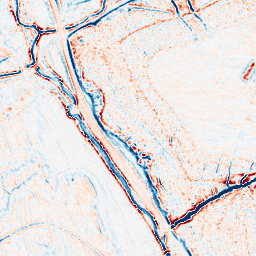
Category: edge_preserving
Decomposition family: bilateral
Decomposition parameters: d: 9
sigma_color: 150
sigma_space: 75
Upsampling method: cubic_catmull_rom
Upsampling parameters: scale: 2
Upsampling scale: 2